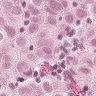
Metastatic tissue present: yes